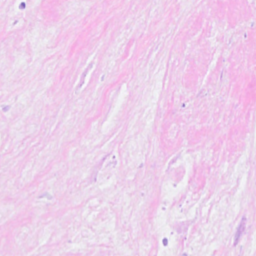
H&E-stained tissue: Breast